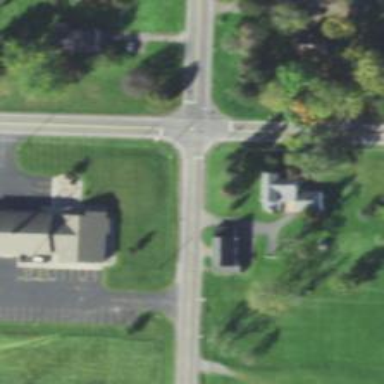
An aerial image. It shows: Stop road.